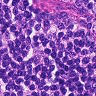
Metastatic tissue present: no